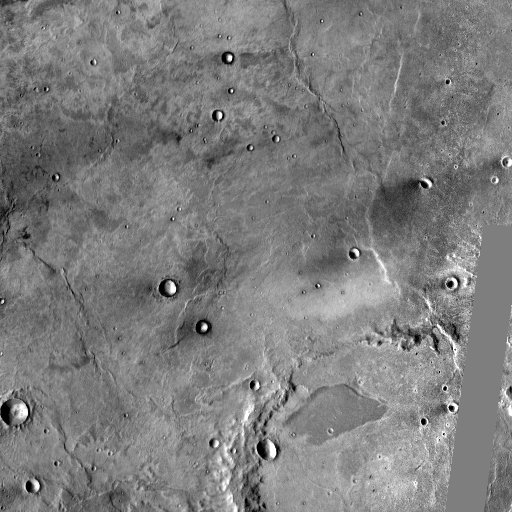
Crater classes present: Background, Other, Buried